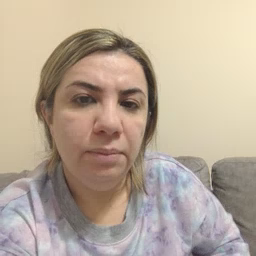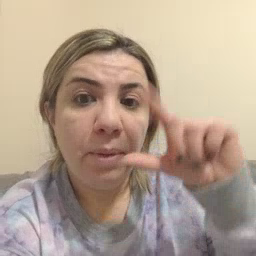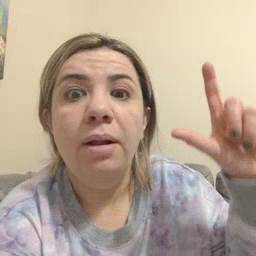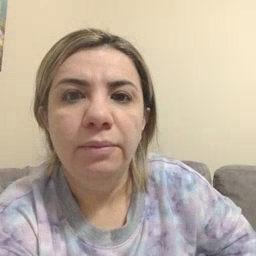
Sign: wake